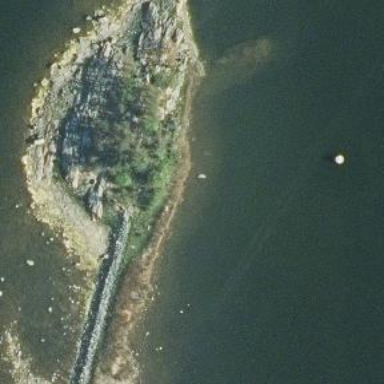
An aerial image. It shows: Breakwater structure.